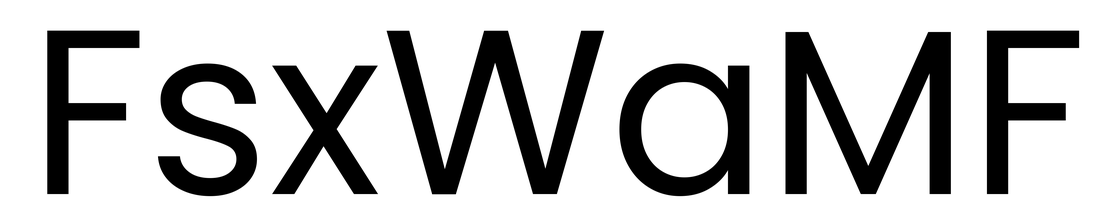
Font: Poppins-Regular